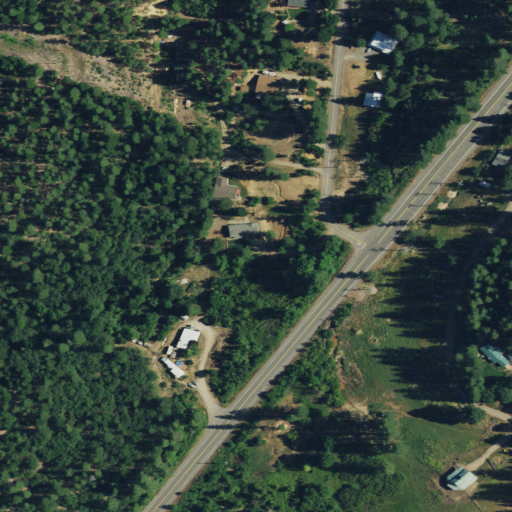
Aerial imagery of plain(s) in California named Elizabethtown Flat containing evergreen forest, open development, shrub, woody wetlands, low intensity development, and medium intensity development